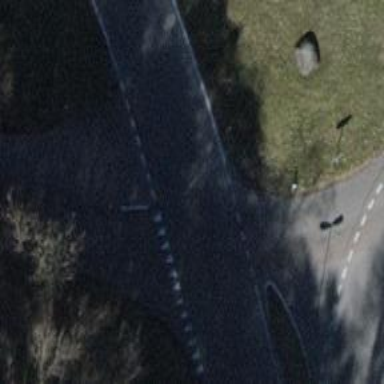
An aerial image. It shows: Road with "give way" sign.